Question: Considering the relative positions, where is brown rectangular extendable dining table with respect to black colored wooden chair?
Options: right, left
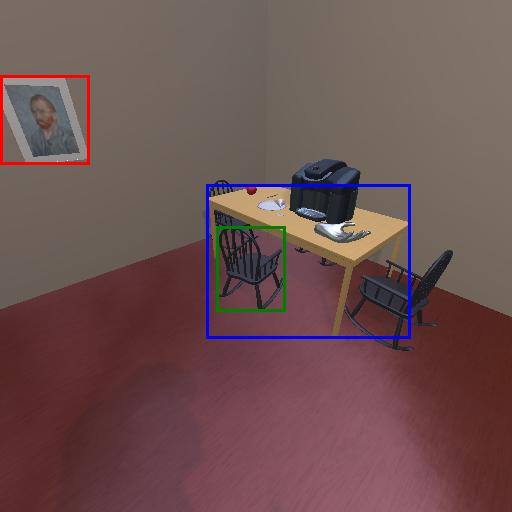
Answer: right